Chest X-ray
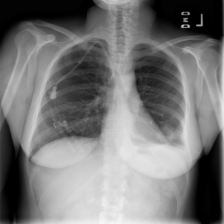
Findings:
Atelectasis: negative
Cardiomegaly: negative
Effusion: negative
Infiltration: negative
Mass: negative
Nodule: negative
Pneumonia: negative
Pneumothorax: negative
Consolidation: negative
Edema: negative
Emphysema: negative
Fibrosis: negative
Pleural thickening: positive
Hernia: negative